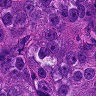
Metastatic tissue present: yes